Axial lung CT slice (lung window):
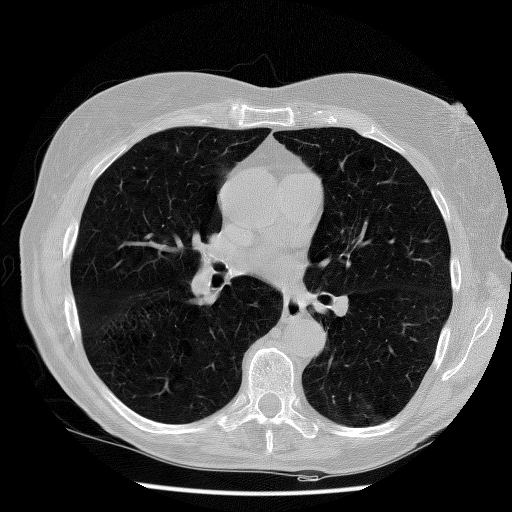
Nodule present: no